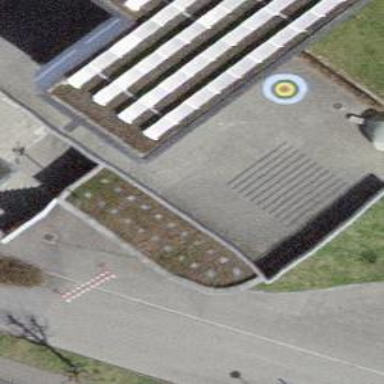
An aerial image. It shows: Rack for bicycle parking.